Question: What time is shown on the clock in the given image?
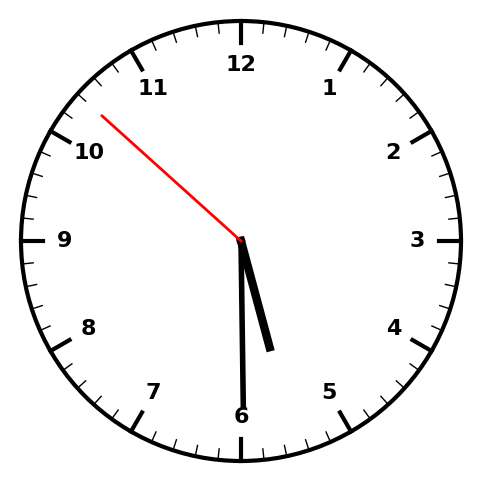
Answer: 05:29:52